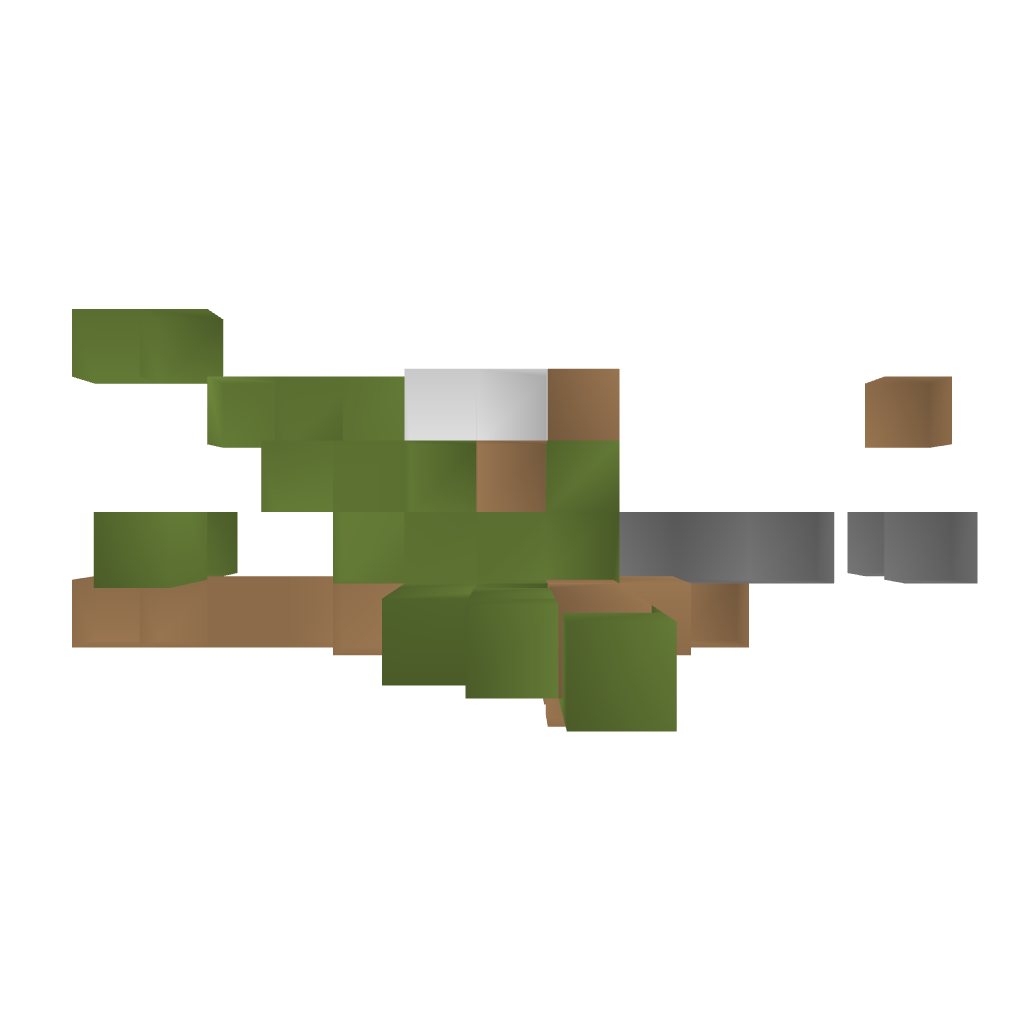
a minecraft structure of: Fighter Bf 109 K1 bad low quality